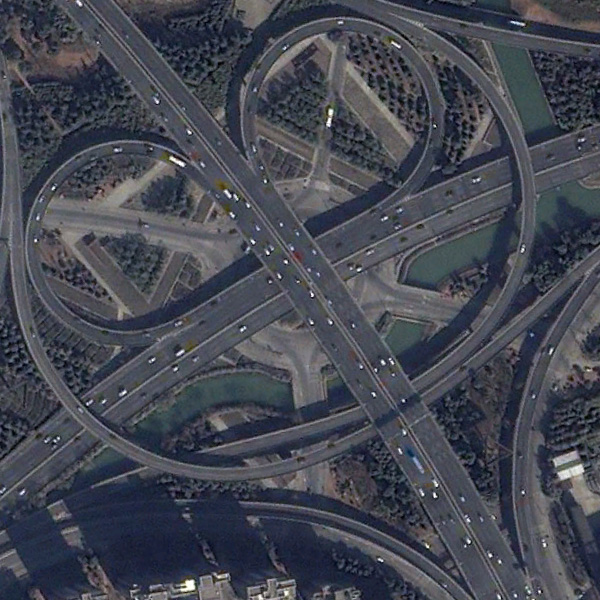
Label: Viaduct